RGB frame:
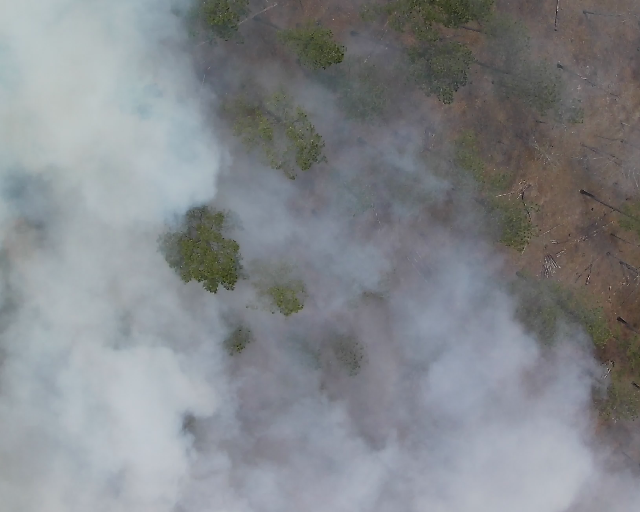
Thermal frame:
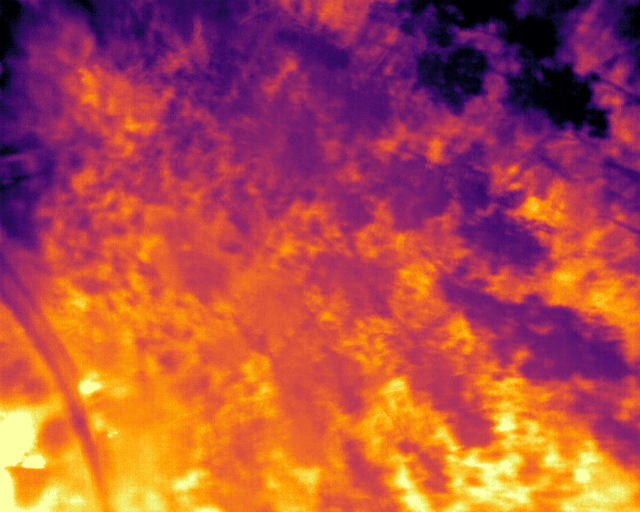
Captured: 2026-02-26 03:05:36
Pixels at or above 80 °C: 0 (fraction of frame: 0)